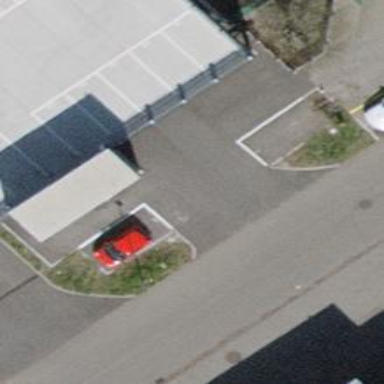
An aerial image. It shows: Parking entrance.